Field crop: maize
Growth stage: 2
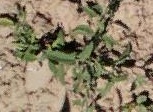
Species: atriplex